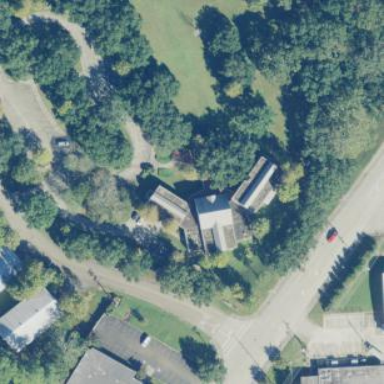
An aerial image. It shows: Arts center housed in building.